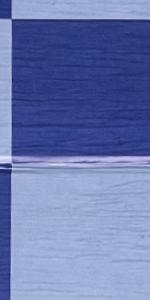
Label: Empty